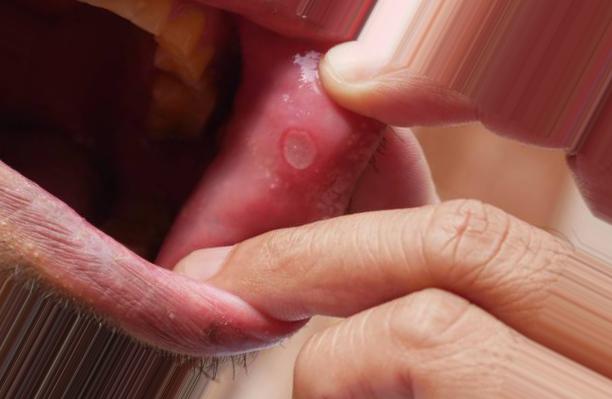
Condition: Mouth Ulcer